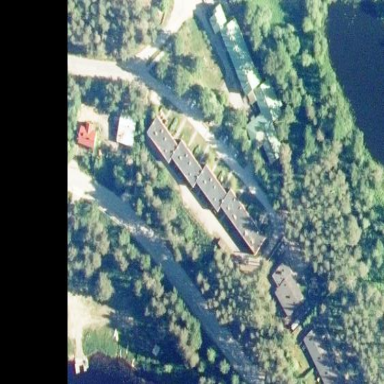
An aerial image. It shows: Terrace building.